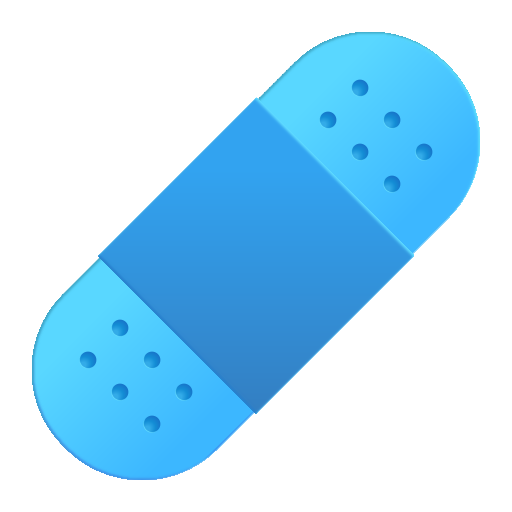
adhesive bandage color